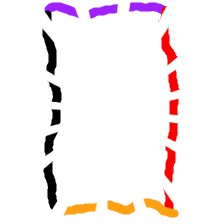
Shape: rectangle